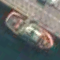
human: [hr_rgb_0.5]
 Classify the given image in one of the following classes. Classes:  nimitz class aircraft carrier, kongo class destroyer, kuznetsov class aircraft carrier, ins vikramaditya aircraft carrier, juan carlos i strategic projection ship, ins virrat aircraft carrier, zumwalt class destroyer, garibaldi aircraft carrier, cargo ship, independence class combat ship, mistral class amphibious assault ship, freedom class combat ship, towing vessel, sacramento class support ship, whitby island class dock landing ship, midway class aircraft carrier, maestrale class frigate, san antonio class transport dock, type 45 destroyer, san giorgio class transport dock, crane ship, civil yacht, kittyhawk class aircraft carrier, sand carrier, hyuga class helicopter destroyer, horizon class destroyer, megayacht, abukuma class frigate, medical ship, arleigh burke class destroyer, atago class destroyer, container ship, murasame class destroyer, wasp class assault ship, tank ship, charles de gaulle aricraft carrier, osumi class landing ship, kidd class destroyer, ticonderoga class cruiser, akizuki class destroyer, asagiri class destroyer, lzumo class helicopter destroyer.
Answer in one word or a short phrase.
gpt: Towing vessel